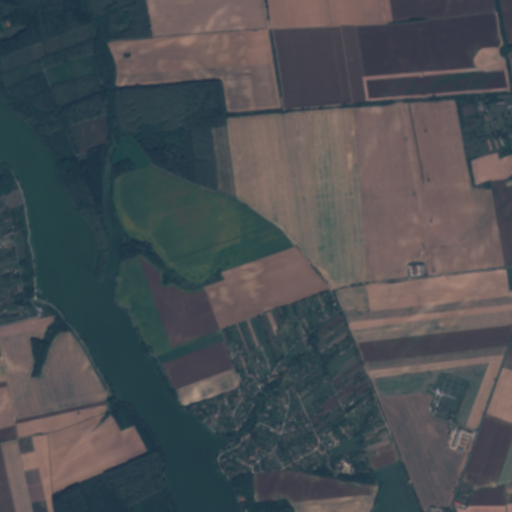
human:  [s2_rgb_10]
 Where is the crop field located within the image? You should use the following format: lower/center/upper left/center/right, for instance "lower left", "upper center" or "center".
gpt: The crop field is located in the lower left of the image.
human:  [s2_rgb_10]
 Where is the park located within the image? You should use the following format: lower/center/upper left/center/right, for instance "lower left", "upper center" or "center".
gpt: The park is located in the lower right of the image.
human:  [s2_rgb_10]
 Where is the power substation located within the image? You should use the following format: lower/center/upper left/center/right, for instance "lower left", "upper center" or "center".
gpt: The power substation is located in the lower right of the image.
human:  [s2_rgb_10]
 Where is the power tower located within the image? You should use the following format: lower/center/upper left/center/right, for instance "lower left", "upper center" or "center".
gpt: The power tower is located in the right of the image.
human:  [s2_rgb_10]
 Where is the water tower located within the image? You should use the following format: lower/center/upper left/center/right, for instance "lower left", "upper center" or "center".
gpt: The water tower is located in the upper right of the image.
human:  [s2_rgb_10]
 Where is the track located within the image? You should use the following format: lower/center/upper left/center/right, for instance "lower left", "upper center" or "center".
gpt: There is no track in the image.